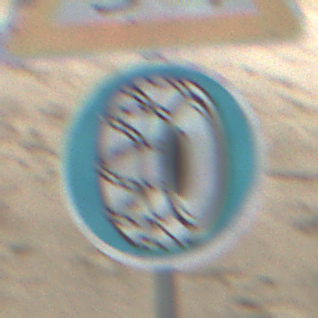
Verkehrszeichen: SchneekettenVorgeschrieben
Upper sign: SchleuderOderRutschgefahr
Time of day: Midday
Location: Roofed (Beach)
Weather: Overcast
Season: NotSpecified
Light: Natural